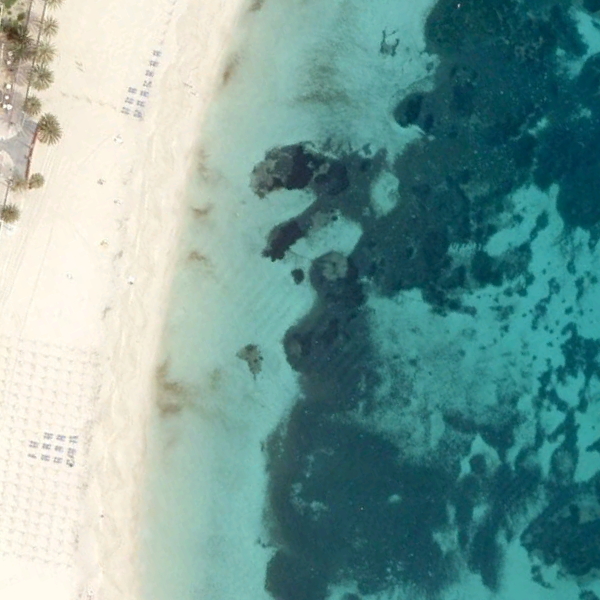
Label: Beach